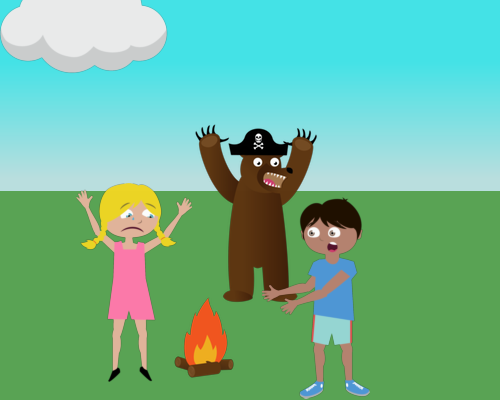
The scene shows a sad girl in the left corner with raised arms, a small fire near a boy, and a medium bear with a pirate hat ready for action.